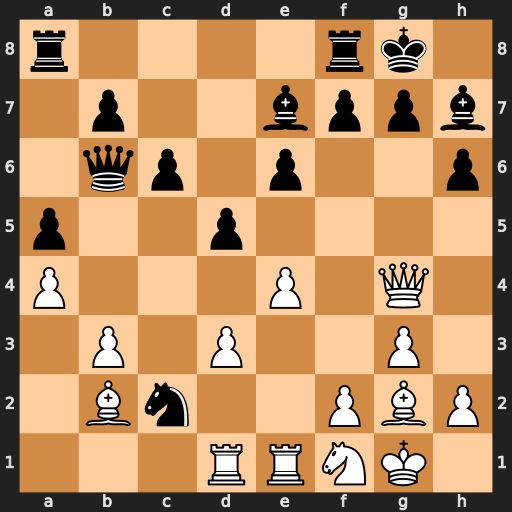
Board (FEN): r4rk1/1p2bppb/1qp1p2p/p2p4/P3P1Q1/1P1P2P1/1Bn2PBP/3RRNK1
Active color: w
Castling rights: -
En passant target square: -
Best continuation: Qxg7#